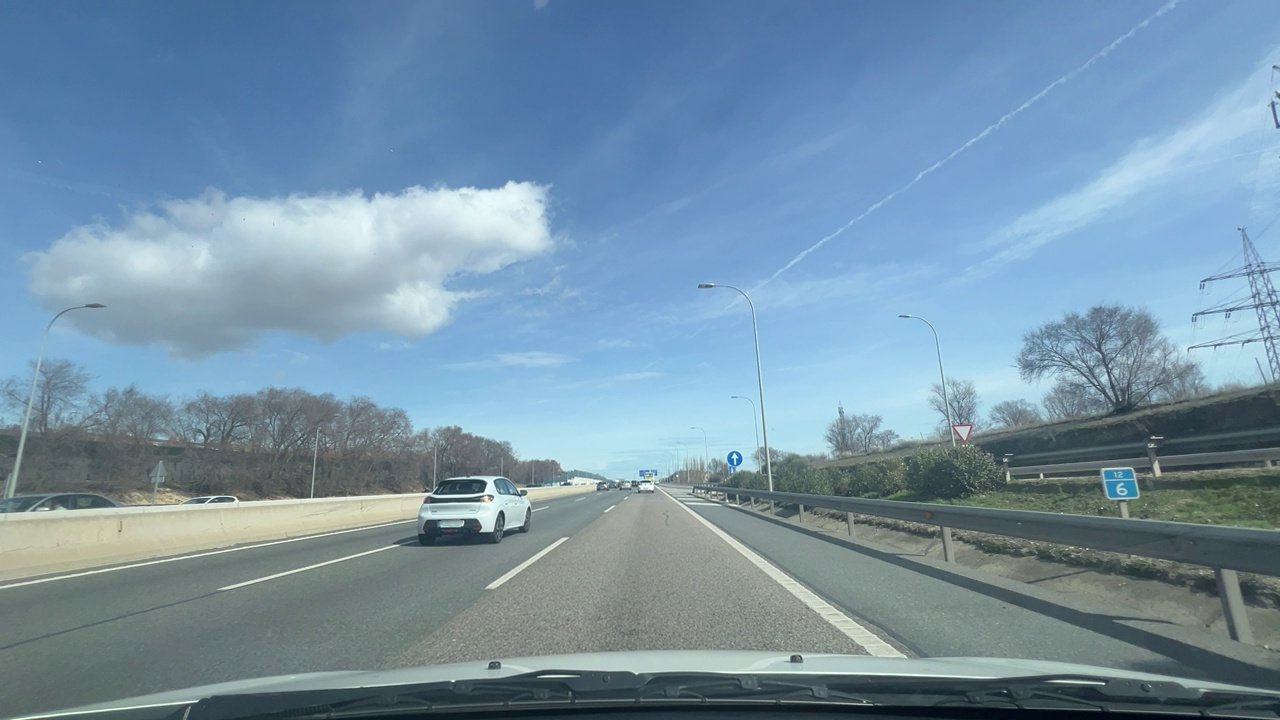
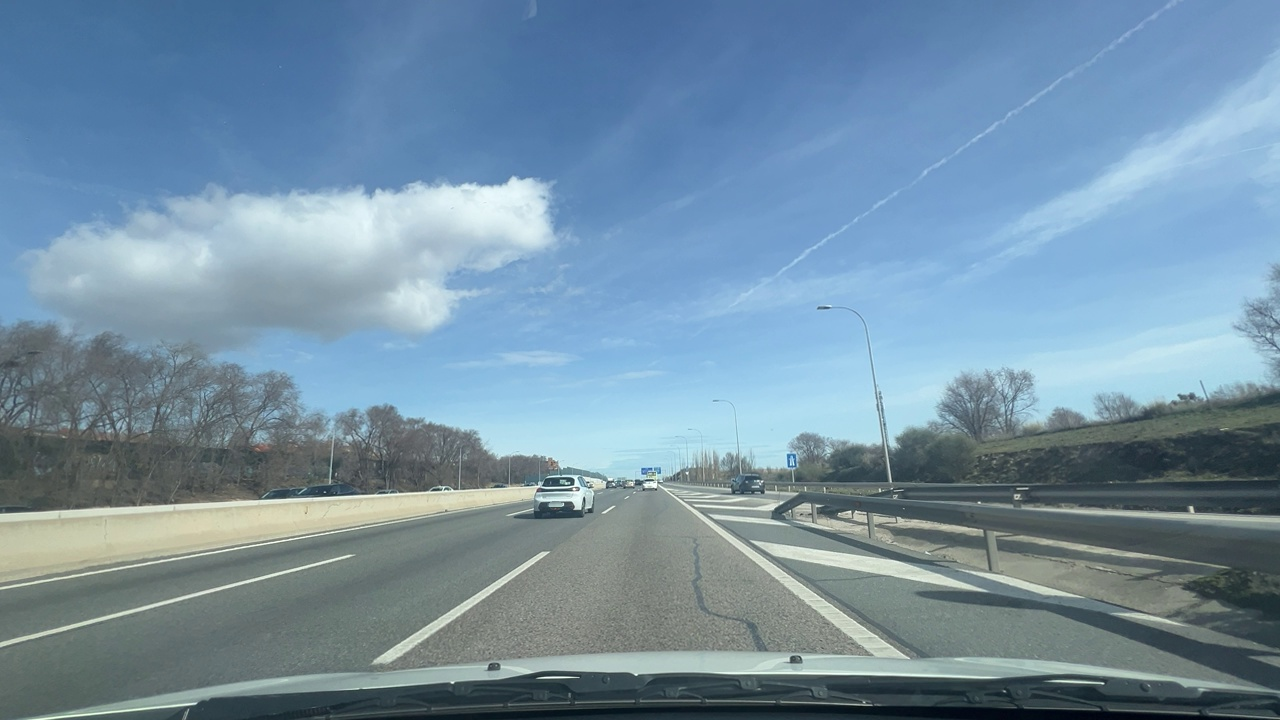
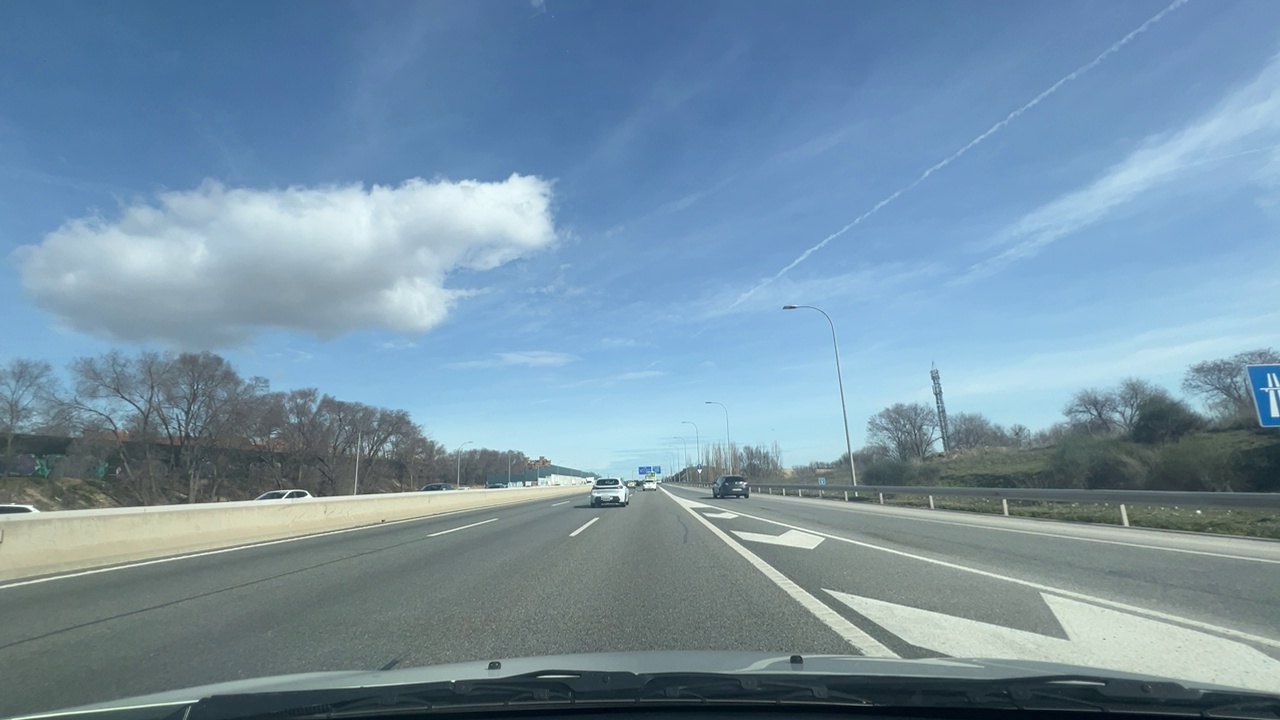
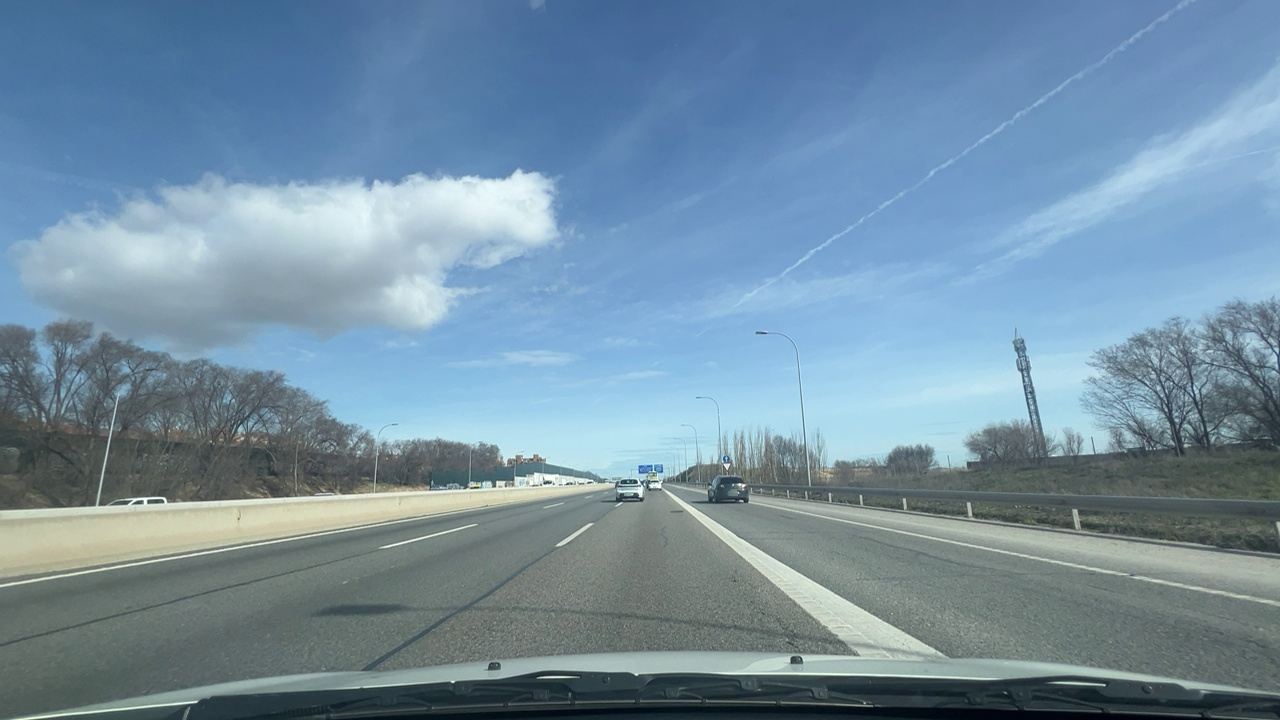
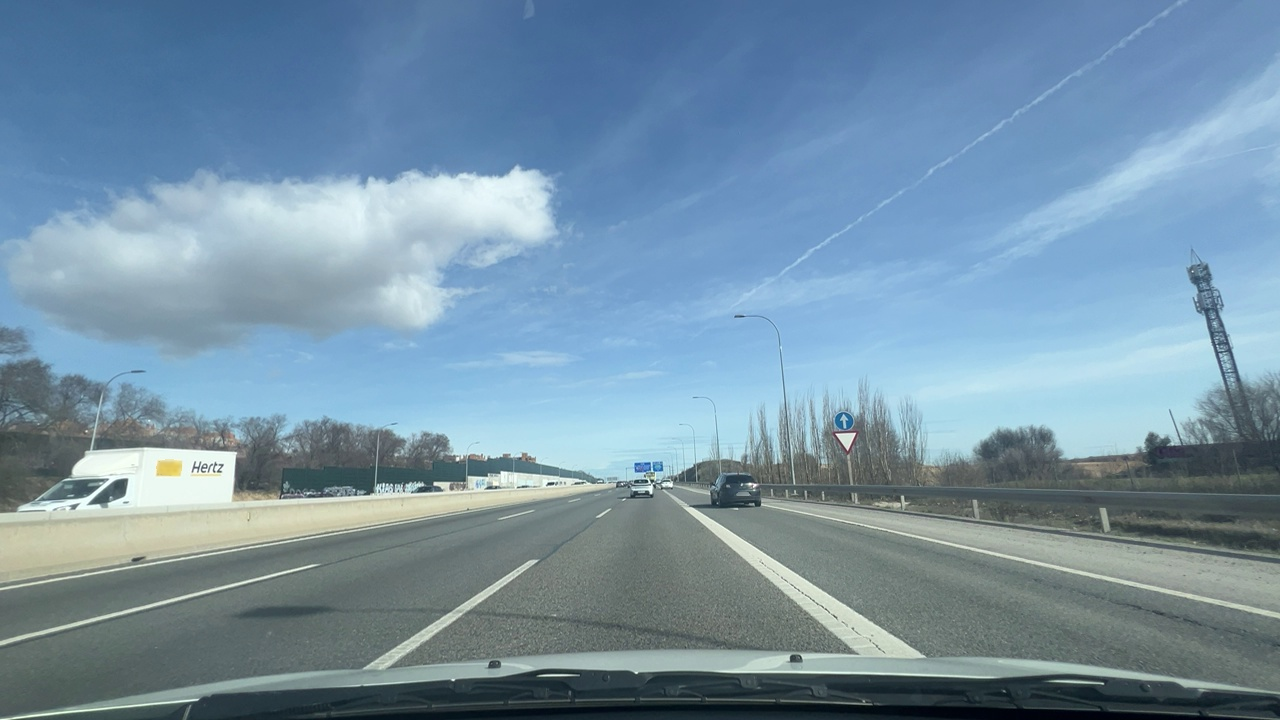
Situation: Cut in
Question: Is a vehicle from an adjacent lane moving into the ego lane?
Answer: Yes
Reasoning: A white vehicle is doing a cut in manouver getting into the ego lane while driving in the highway

Situation: Cut in
Question: Has a vehicle merged into the ego lane directly ahead of the ego vehicle without any intermediate vehicle?
Answer: Yes
Reasoning: White vehicle merged directly without any intermediate vehicle in the middle

Situation: Cut in
Question: Is the ego vehicle currently inside a roundabout?
Answer: No
Reasoning: Ego vehicle is driving in the highway in the right lane. There are no roundabouts in the sequence of pictures

Situation: Cut in
Question: Is the ego vehicle currently within an intersection?
Answer: No
Reasoning: Ego vehicle is driving in the highway in the right lane. There are no intersections in the sequence of pictures

Situation: Cut in
Question: Is any vehicle partially overlapping the lane boundary markings of the ego lane?
Answer: Yes
Reasoning: White car performing cutin manouver is overlapping the lane boundary of the ego lane